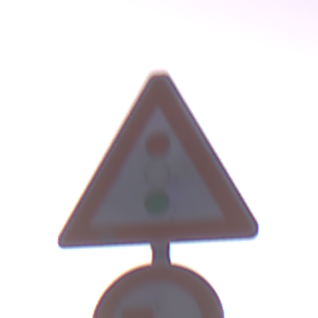
Verkehrszeichen: Lichtzeichenanlage
Zusatzzeichen unten: UeberholverbotKraftfahrzeuge
Umgebung: Outdoor, RoadRail
Tageszeit: Dawn
Wetter: Clear
Licht: Natural
Jahreszeit: NotSpecified
Kontrast: LowContrast